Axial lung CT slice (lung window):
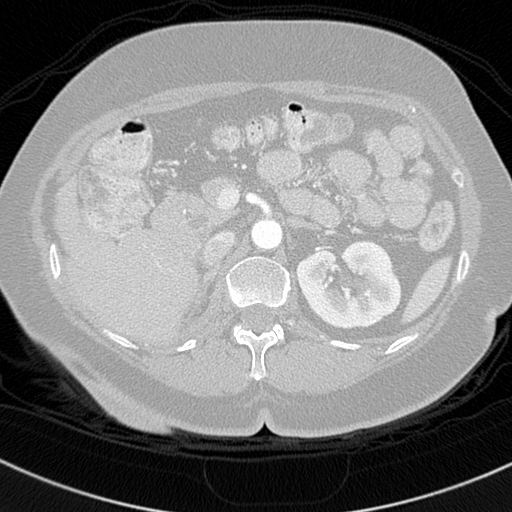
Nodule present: no